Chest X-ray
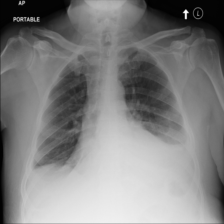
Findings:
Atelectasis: positive
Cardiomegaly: negative
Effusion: positive
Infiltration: negative
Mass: positive
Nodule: negative
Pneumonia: negative
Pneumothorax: negative
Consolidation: positive
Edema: negative
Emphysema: negative
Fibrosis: negative
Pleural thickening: negative
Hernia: negative